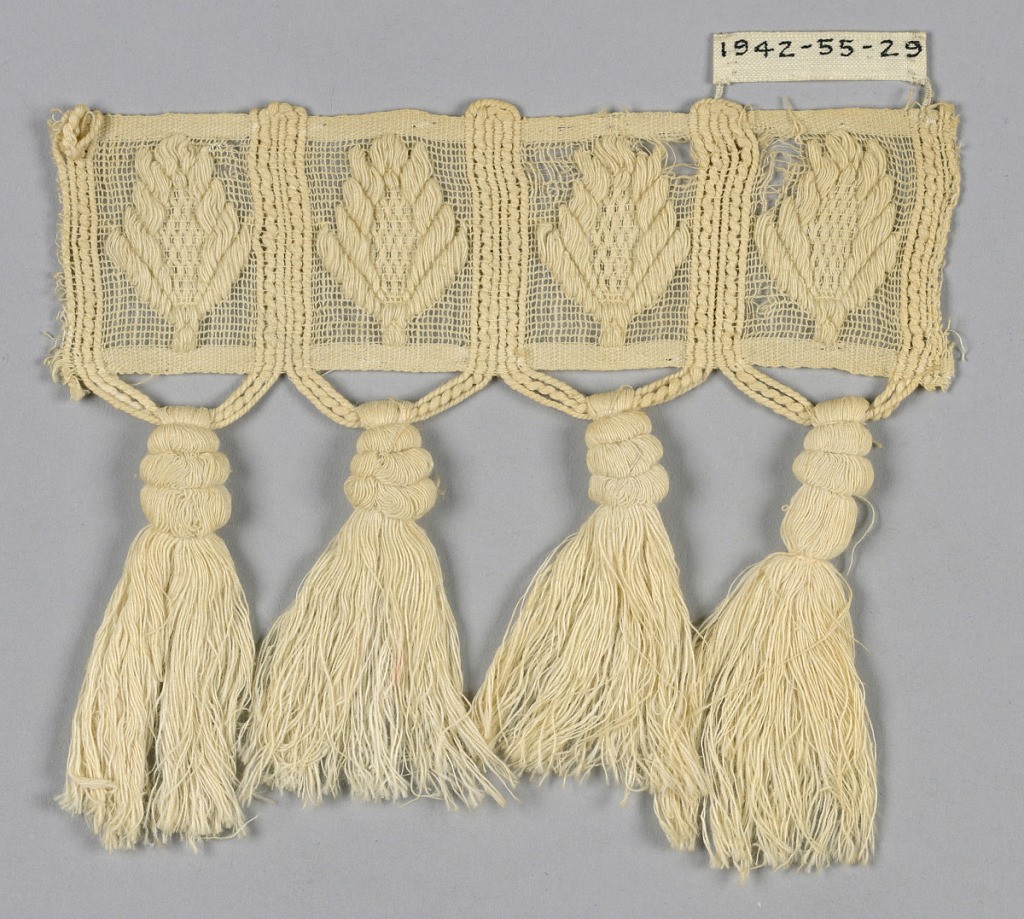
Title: Fringe
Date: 19th century
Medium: cotton
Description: Header of gauze weave separated into four rectangles, each with an upright leaf inside. Rectangles are formed by thicker threads which are carried down to create loops underneath that support large tassels.